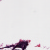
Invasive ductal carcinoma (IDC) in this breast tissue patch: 1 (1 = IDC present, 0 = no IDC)